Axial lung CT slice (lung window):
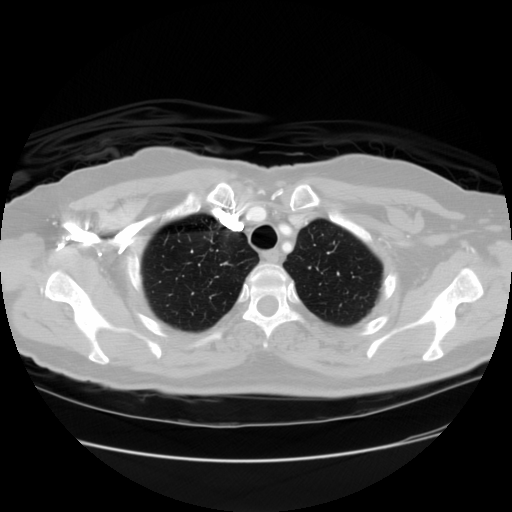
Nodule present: no